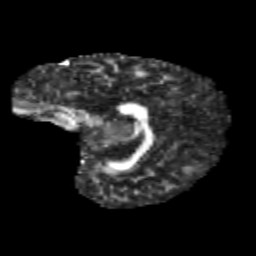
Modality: FA
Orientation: sagittal
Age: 9
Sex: male
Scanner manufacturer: siemens
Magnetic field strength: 3 T
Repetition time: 3.8 s
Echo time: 0.07 s